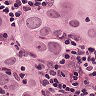
Metastatic tissue present: yes